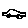
Label: car